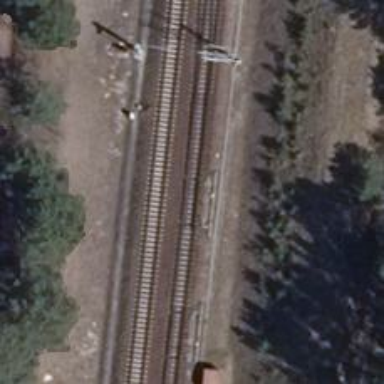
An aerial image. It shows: Railway switch with the turnout side on the left.